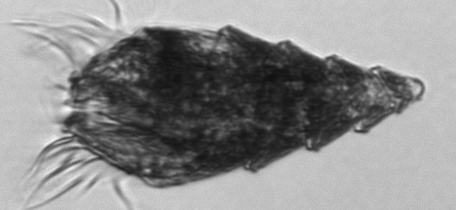
Label: Laboea_strobila